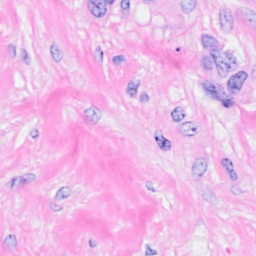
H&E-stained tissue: Breast